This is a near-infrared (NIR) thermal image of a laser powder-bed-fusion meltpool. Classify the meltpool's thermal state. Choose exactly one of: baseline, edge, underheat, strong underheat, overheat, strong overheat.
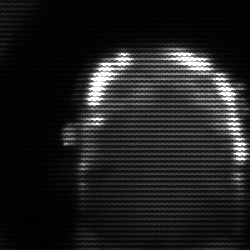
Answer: baseline